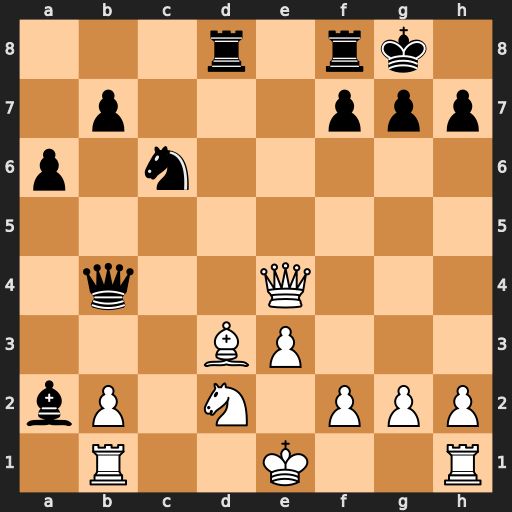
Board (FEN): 3r1rk1/1p3ppp/p1n5/8/1q2Q3/3BP3/bP1N1PPP/1R2K2R
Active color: w
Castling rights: K
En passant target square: -
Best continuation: Qxh7#